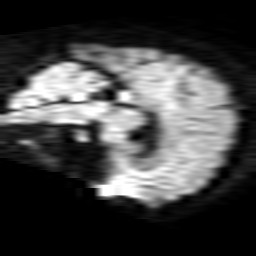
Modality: TRACE
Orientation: sagittal
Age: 52
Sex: female
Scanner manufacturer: philips
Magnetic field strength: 1.5 T
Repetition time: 4.814 s
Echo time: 0.07764 s